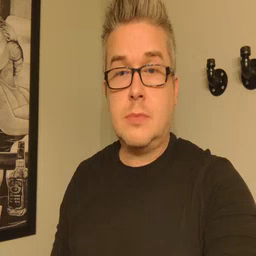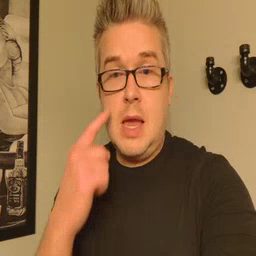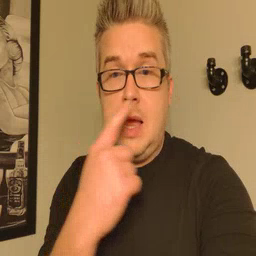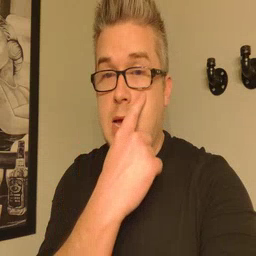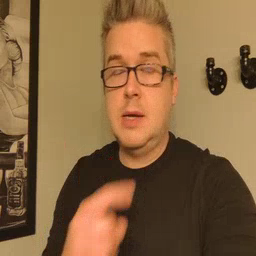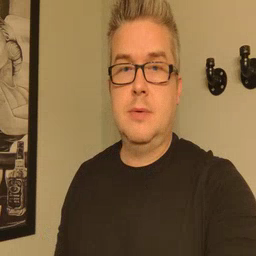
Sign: eye